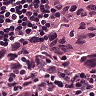
Metastatic tissue present: yes